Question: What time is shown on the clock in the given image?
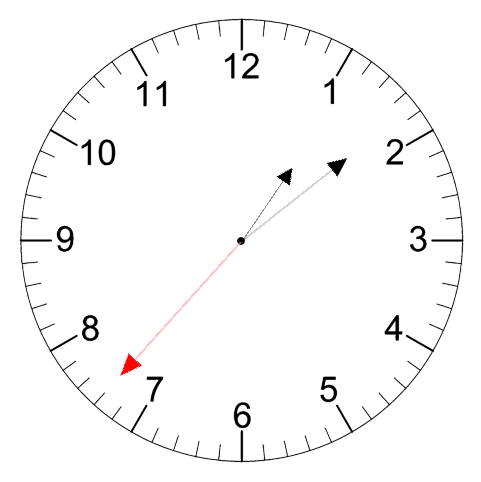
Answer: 01:08:37